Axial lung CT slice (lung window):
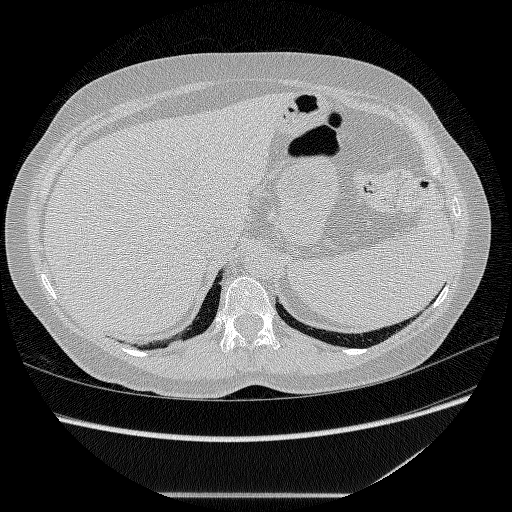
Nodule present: no